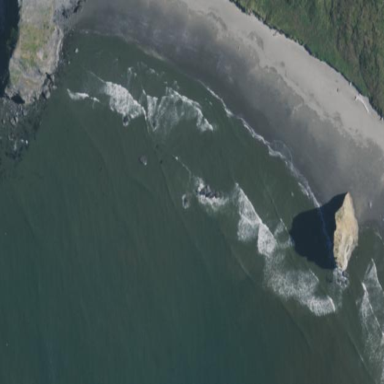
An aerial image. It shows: Natural rock reef.